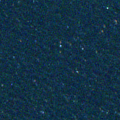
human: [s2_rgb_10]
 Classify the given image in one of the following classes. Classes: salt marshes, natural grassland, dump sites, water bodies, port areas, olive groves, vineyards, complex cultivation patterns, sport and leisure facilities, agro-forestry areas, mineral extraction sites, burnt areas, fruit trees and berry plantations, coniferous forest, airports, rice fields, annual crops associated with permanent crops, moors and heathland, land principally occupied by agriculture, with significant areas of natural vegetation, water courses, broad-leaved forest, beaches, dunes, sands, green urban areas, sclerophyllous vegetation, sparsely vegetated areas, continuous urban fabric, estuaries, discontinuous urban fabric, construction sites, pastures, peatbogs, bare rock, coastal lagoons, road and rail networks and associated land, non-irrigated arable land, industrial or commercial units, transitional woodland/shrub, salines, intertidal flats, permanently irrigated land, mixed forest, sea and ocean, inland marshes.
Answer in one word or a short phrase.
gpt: sea and ocean